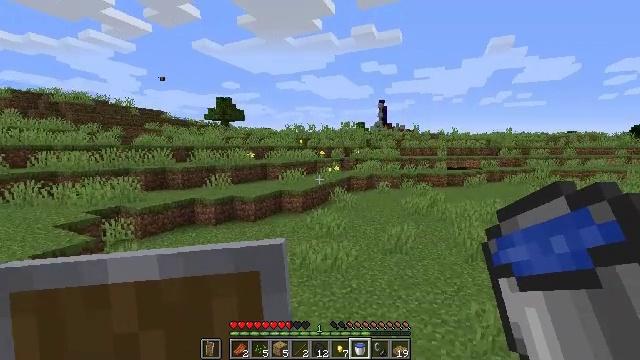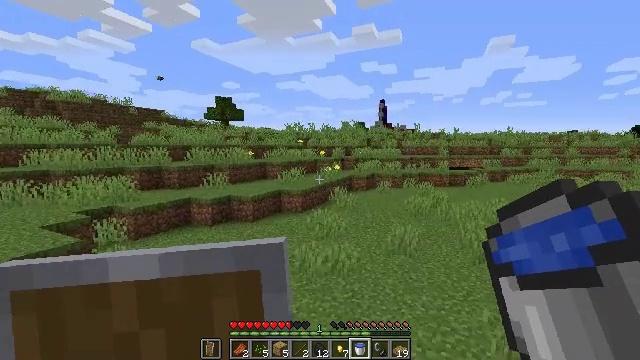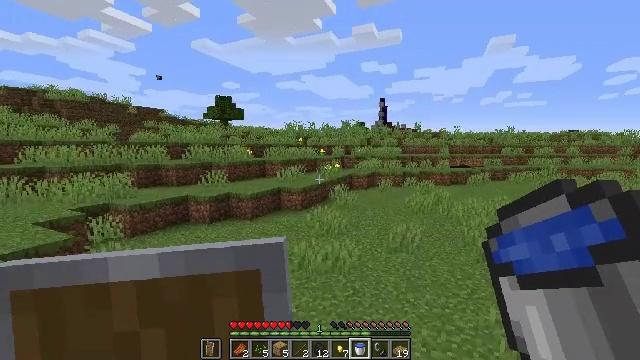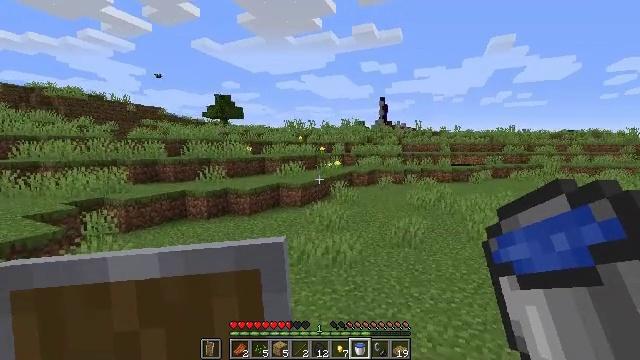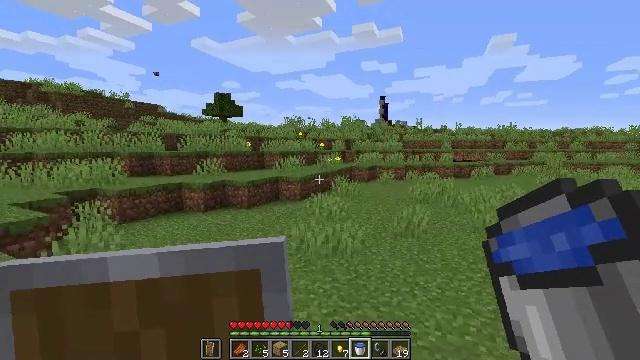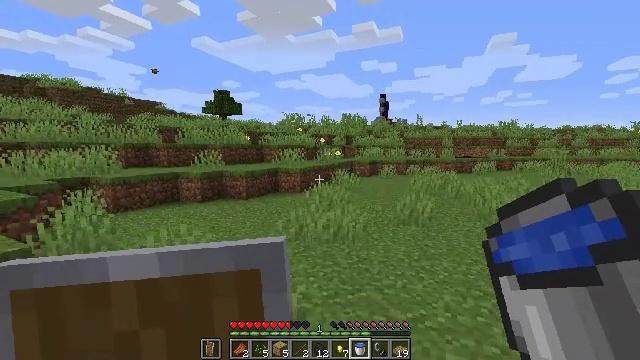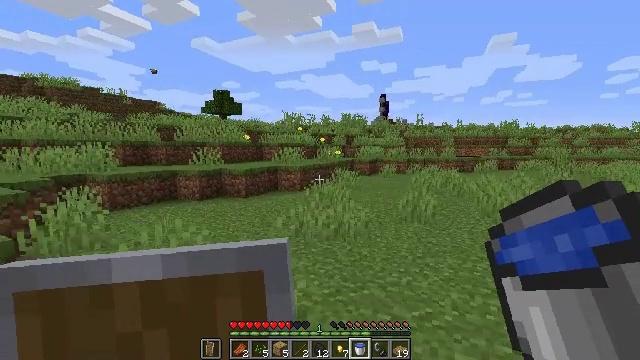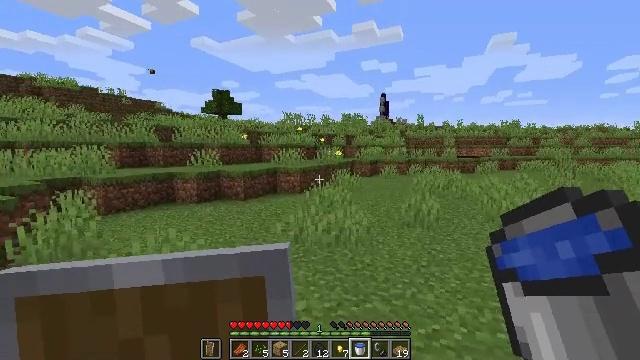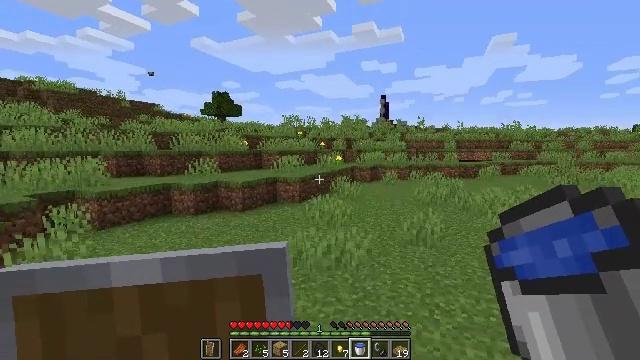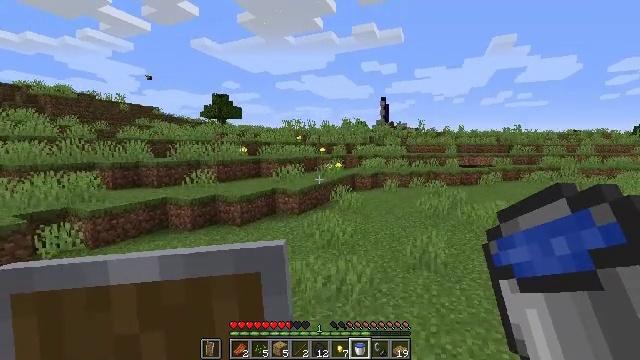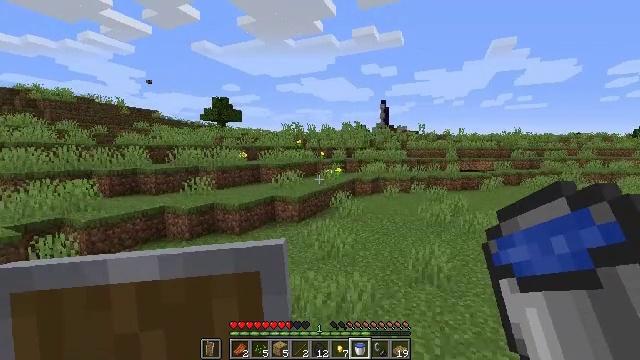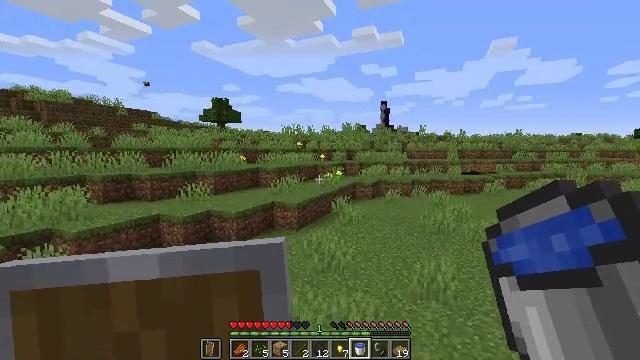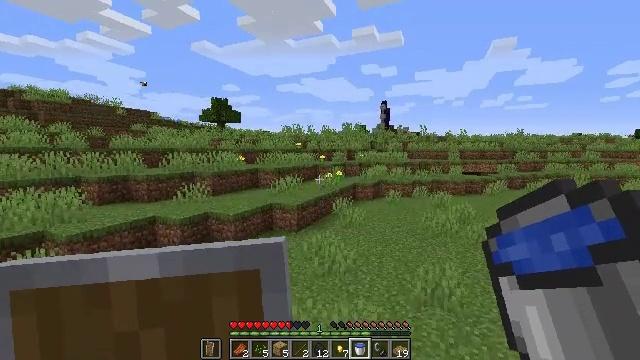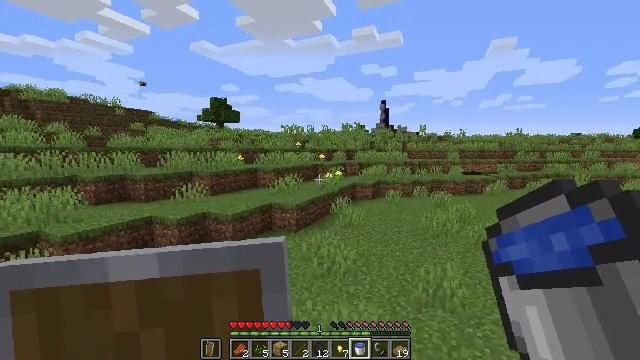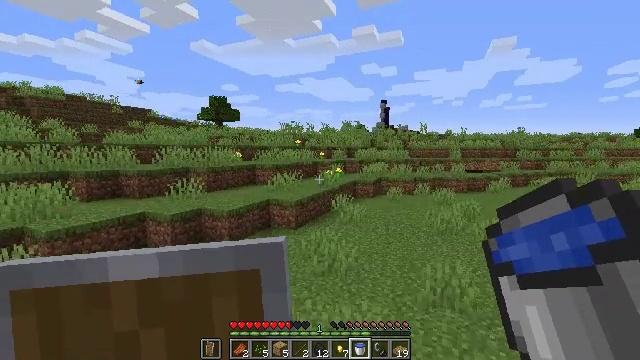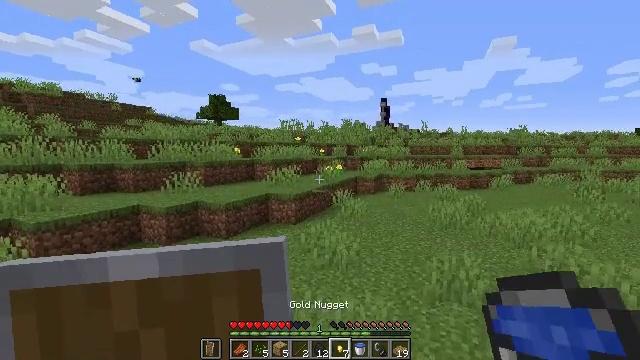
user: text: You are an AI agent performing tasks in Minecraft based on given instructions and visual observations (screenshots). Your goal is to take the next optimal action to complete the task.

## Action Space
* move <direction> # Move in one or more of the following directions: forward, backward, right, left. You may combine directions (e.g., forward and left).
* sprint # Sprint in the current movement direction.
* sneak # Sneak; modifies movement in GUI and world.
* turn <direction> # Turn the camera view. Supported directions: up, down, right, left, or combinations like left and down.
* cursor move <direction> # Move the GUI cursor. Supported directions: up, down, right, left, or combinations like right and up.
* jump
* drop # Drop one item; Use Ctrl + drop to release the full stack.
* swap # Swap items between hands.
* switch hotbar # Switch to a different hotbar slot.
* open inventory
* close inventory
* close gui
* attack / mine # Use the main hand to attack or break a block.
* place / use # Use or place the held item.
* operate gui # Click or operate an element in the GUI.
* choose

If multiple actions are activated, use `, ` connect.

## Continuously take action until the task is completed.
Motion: motion action
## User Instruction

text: Retrieve a magma block for building or traps.
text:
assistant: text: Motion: move forward, jump
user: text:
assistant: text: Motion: move forward, jump
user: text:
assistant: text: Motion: move forward, jump
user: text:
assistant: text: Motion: move forward, jump
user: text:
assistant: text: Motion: move forward, jump
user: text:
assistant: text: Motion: move forward, jump
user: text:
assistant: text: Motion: move forward, jump
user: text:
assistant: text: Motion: move forward, jump
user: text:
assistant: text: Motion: move forward, jump
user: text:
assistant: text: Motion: move forward, jump
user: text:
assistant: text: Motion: move forward, jump
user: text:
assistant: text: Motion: move forward, jump
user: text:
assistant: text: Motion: move forward, jump
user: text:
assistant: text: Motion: move forward, jump
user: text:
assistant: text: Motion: move forward, jump
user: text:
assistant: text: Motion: move forward, jump
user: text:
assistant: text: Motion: move forward, jump
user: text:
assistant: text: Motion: move forward, jump
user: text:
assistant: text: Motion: move forward, jump
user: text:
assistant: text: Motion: move forward, jump
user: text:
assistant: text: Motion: move forward, jump
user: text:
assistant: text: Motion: move forward, jump
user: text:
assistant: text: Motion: move forward, jump
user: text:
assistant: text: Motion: move forward and move left, jump
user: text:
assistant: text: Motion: move forward and move left, jump
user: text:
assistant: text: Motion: move forward and move left, jump
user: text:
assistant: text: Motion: move forward and move left, jump
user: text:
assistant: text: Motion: move forward and move left, jump
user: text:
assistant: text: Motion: move forward and move left, jump
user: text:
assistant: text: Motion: move forward and move left, jump